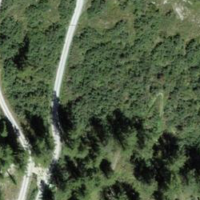
EUNIS habitat code: 23
Species observed at this site:
Vanessa atalanta